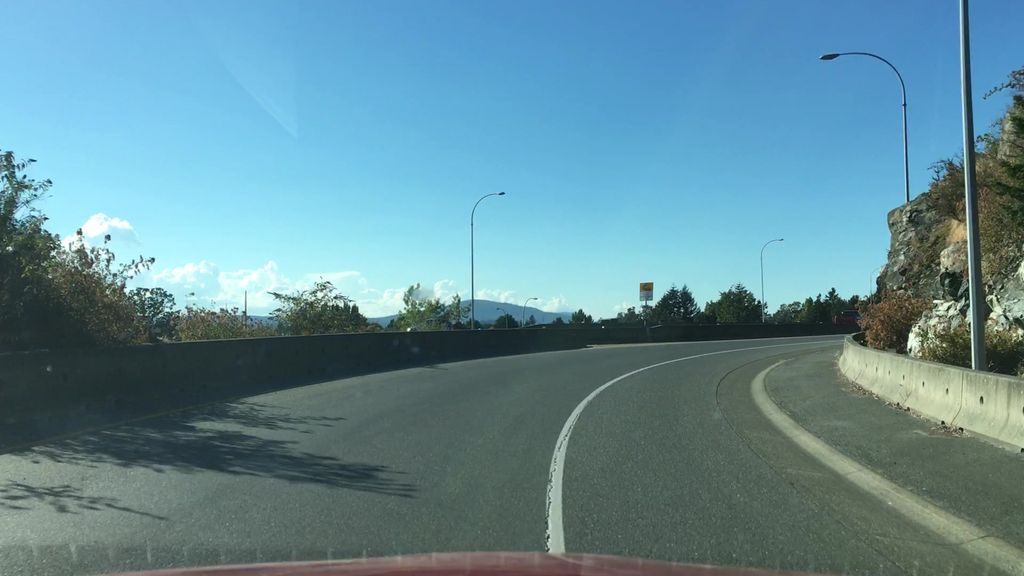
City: victoria